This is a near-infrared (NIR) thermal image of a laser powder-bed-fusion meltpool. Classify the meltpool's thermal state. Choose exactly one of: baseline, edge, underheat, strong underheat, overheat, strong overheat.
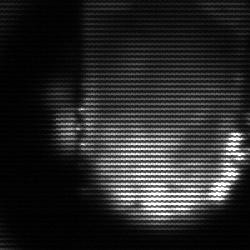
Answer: baseline